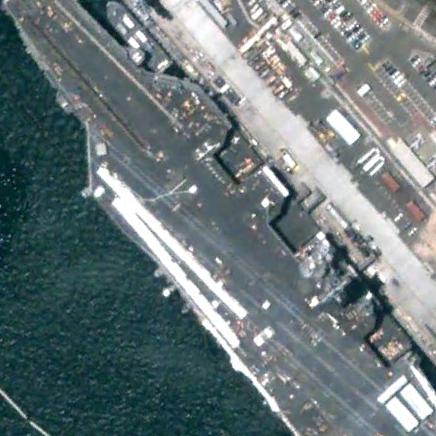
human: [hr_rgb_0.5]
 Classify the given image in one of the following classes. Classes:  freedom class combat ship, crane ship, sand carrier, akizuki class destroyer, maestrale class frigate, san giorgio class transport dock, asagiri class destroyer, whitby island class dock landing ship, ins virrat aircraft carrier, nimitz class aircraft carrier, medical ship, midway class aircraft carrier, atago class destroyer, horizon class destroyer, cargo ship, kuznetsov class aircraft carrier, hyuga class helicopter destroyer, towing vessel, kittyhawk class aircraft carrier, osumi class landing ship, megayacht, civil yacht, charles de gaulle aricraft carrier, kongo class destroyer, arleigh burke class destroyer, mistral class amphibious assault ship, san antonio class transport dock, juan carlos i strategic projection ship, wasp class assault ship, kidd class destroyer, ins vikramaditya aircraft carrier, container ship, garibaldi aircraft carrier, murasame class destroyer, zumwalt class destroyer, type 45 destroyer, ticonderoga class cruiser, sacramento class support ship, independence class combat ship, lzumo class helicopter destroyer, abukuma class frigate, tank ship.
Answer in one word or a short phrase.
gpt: Nimitz class aircraft carrier